Field crop: maize
Growth stage: 1
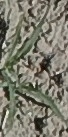
Species: sorghum